Field crop: tomato
Growth stage: 1
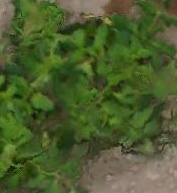
Species: tomato